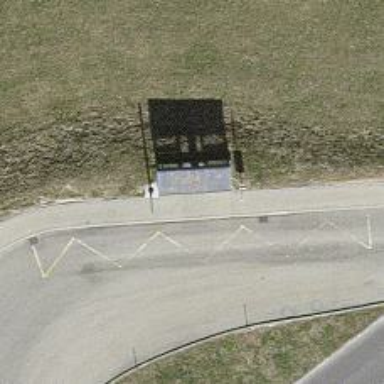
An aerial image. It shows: Bus stop with sheltered platform for public transport.